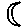
Label: moon